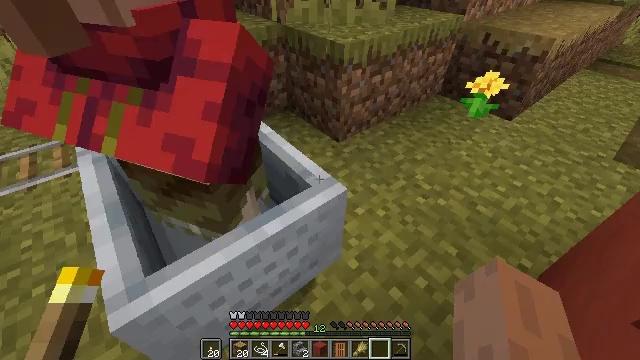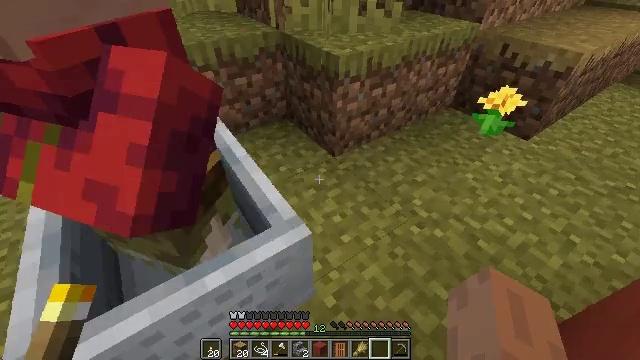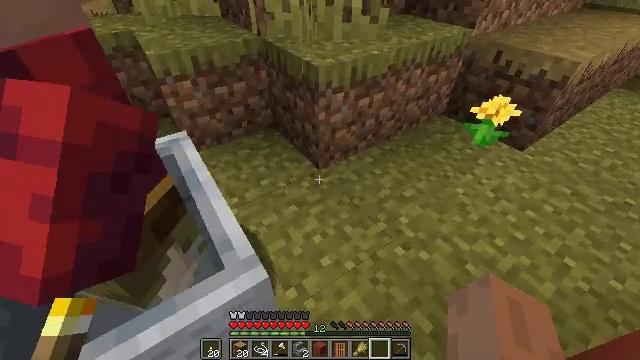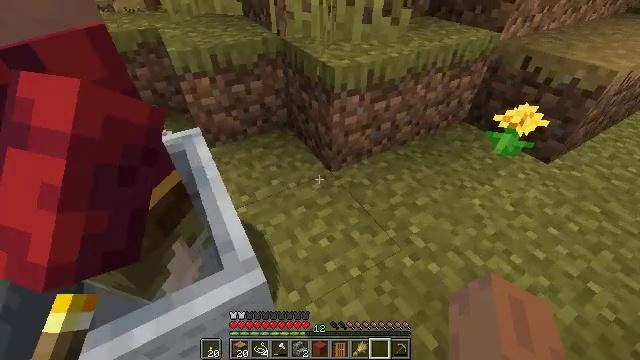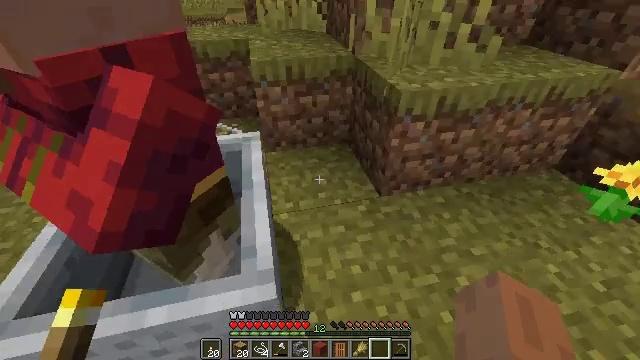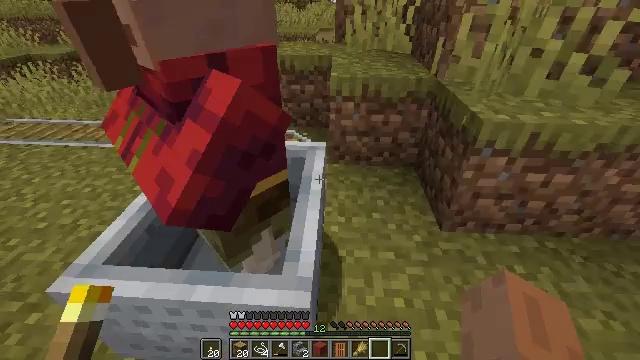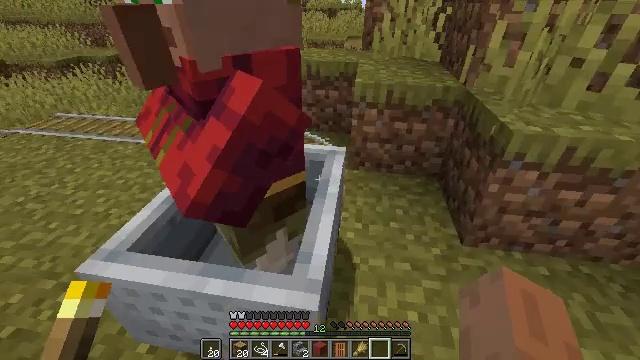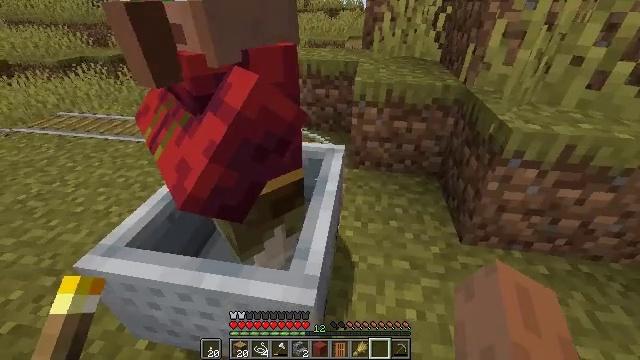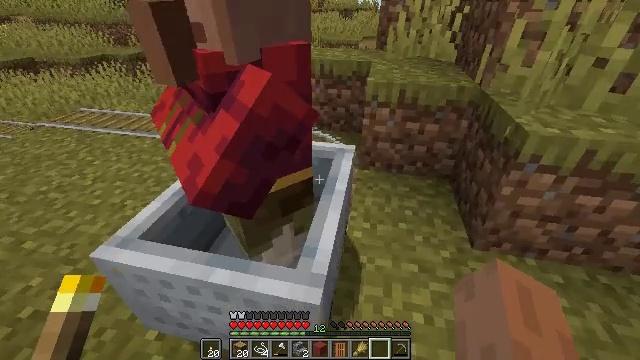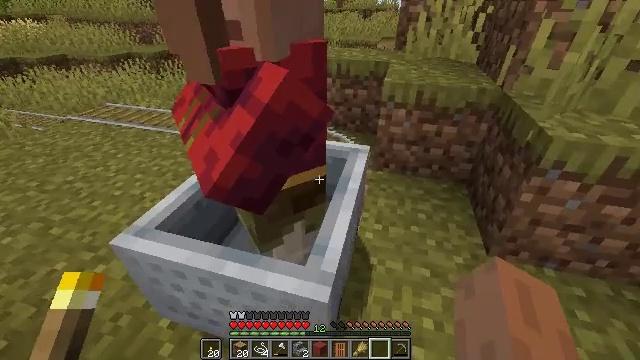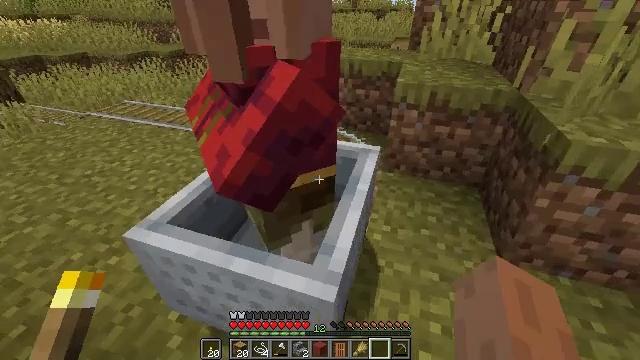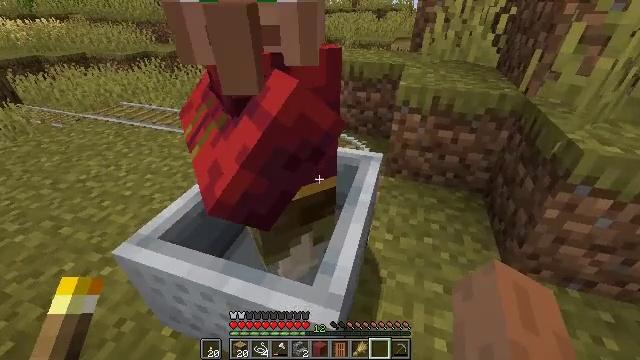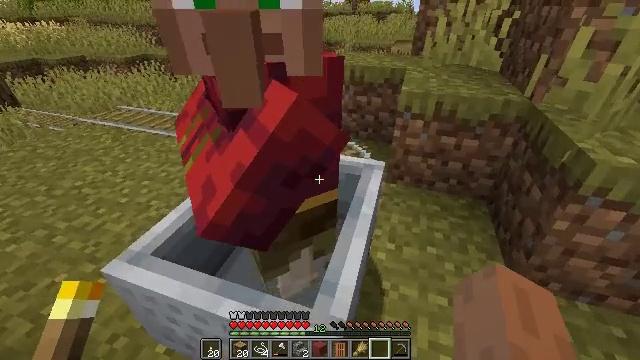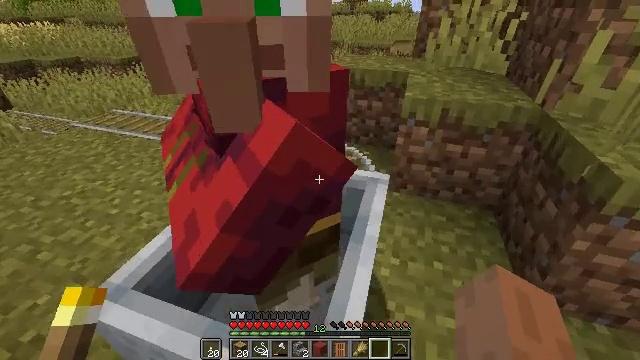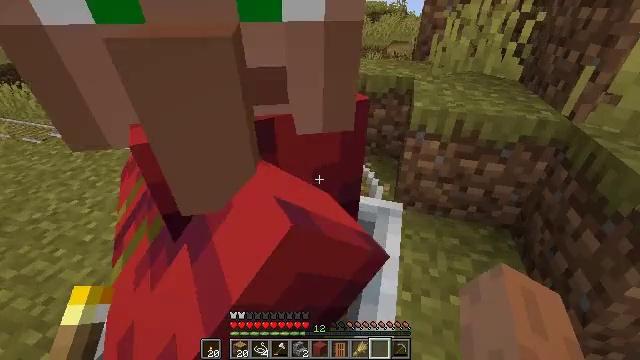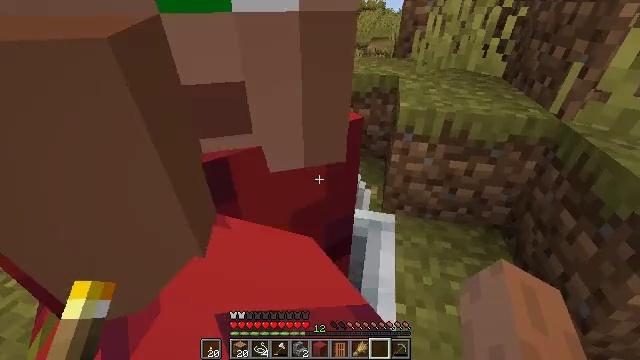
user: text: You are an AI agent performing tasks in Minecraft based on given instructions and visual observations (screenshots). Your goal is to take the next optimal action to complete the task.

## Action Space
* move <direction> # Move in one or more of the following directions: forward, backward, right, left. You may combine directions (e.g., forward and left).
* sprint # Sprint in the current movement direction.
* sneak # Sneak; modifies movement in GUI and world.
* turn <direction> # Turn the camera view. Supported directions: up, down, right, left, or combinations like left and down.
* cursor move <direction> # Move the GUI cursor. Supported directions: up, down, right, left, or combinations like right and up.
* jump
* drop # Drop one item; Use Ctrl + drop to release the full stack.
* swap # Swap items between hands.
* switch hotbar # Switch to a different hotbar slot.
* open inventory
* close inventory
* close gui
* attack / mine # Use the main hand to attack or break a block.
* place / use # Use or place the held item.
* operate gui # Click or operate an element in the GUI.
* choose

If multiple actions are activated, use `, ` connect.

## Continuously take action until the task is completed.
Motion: motion action
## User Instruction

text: Collect rails for building a railway.
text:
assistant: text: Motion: move forward and move right, turn left
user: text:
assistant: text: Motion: move forward and move right
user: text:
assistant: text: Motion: turn left
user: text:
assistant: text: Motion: turn left and up
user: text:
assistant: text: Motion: turn left and up
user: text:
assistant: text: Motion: turn left and up
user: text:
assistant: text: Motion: no_op
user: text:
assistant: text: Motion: turn left
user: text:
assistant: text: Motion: turn left
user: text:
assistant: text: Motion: turn left
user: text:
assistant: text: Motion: move forward
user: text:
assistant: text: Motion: move forward
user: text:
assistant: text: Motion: move forward
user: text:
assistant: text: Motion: move forward
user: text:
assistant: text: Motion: move forward, turn right
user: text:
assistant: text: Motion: move forward, turn right
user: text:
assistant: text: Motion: move forward, turn right
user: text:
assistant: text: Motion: move forward, turn right
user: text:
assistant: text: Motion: no_op
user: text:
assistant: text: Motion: no_op
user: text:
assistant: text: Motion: no_op
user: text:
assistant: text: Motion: no_op
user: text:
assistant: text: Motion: no_op
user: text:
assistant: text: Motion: no_op
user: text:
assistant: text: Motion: no_op
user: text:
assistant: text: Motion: no_op
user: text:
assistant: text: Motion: no_op
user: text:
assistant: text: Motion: no_op
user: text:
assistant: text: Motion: no_op
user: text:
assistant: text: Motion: no_op